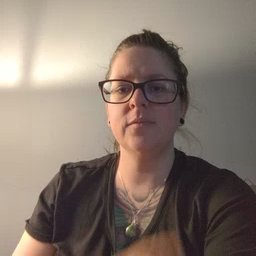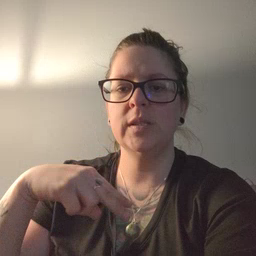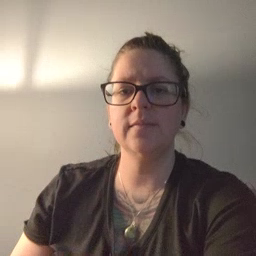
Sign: read